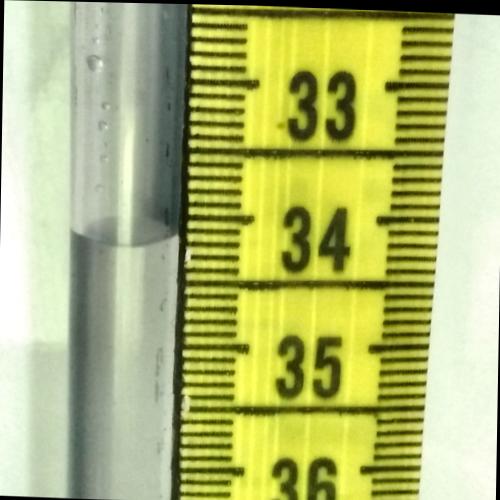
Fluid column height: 34.2 cm